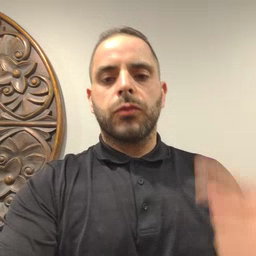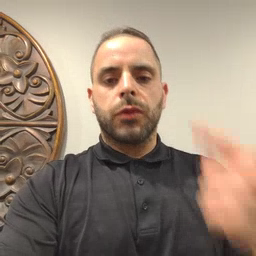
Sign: toothbrush